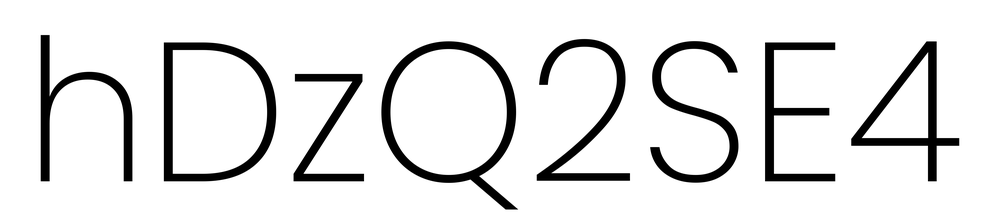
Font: Poppins-ExtraLight